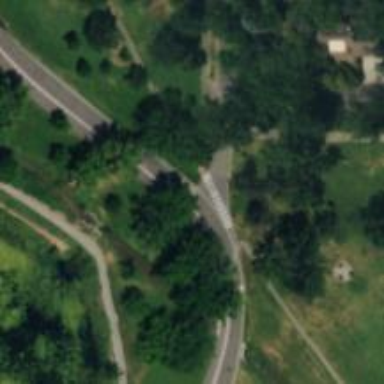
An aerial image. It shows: Asphalt cycleway.